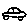
Label: car